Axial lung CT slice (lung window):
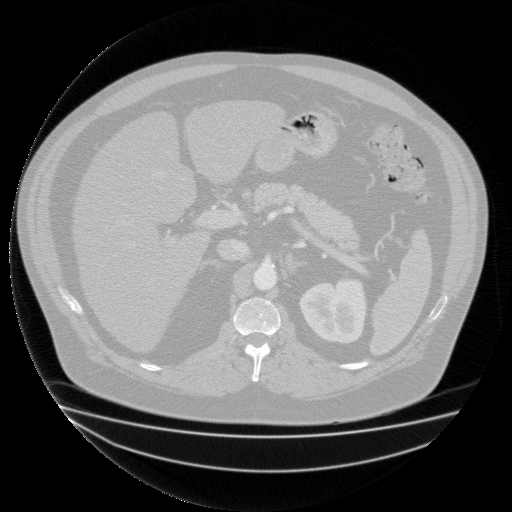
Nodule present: no